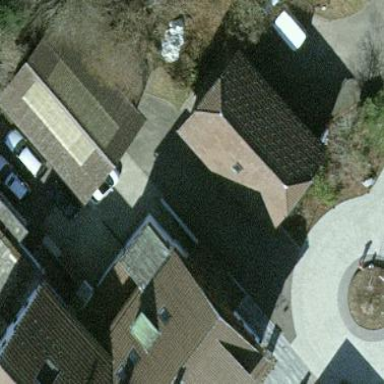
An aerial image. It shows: Building with half-hipped roof shape.